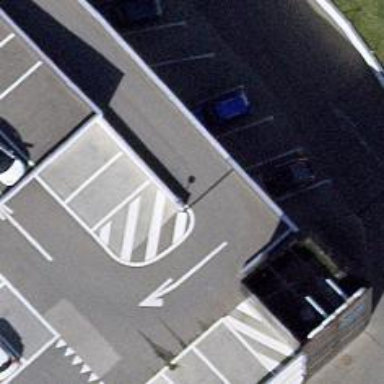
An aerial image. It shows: Parking aisle service road with ramp.